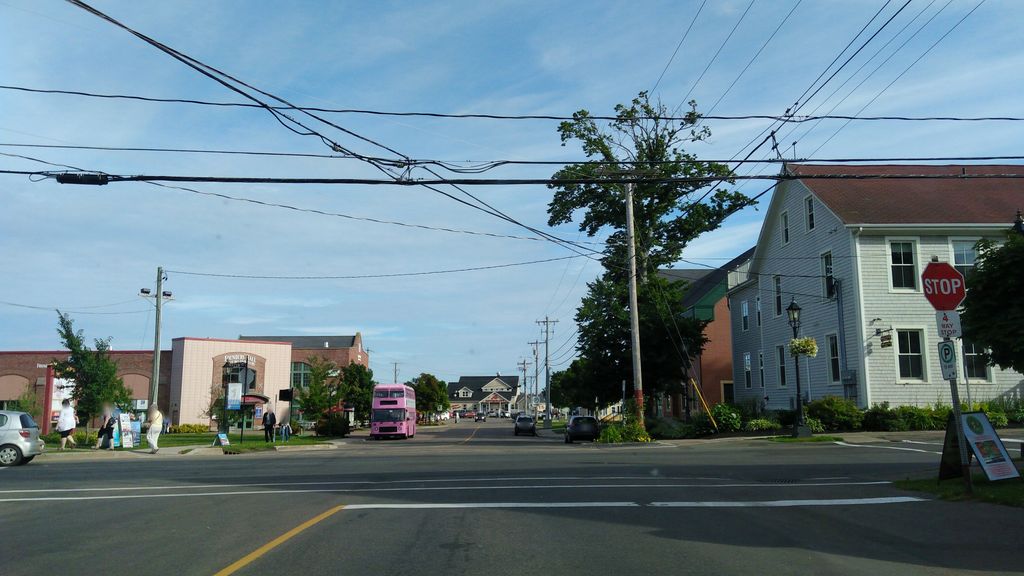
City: charlottetown